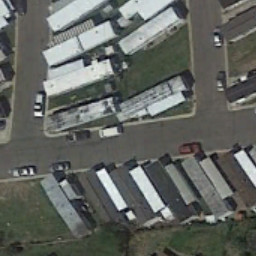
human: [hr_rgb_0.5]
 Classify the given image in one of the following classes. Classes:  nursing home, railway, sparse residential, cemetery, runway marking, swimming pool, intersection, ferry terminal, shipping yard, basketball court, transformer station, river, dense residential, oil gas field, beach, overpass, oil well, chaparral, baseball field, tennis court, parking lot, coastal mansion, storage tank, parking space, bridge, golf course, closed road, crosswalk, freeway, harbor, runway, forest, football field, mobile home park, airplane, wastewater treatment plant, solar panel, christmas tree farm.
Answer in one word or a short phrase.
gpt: mobile home park